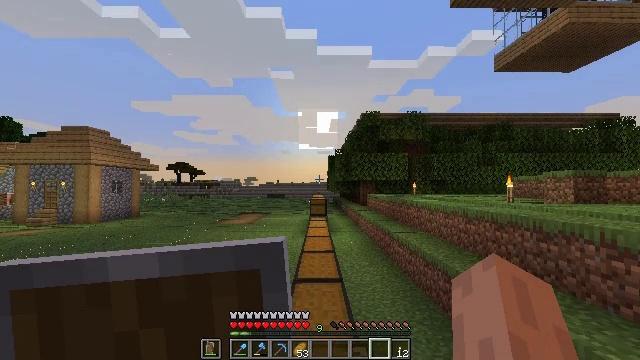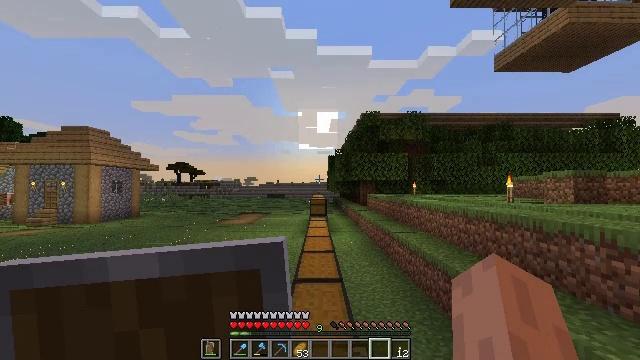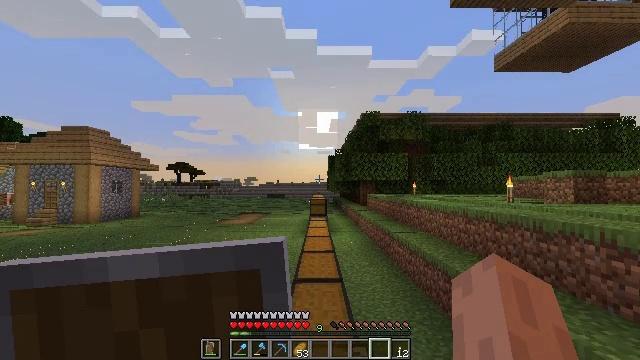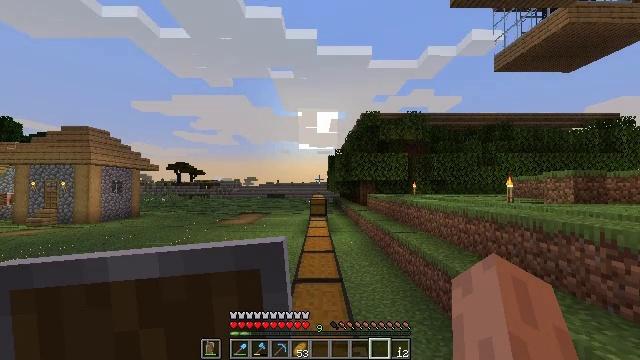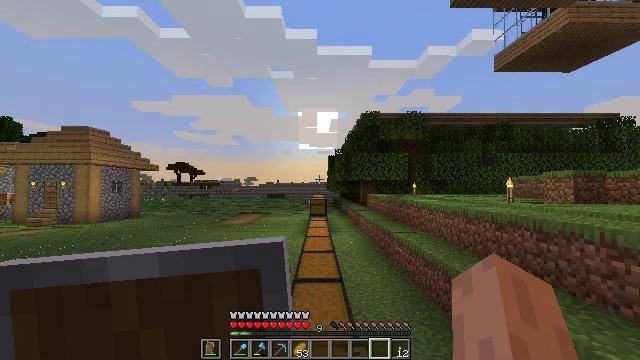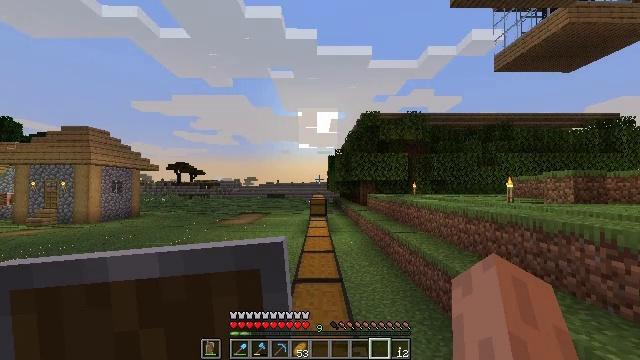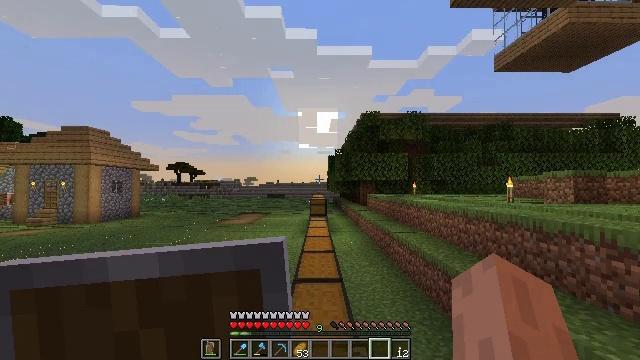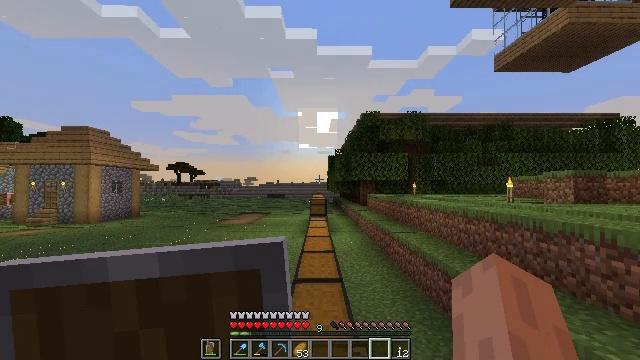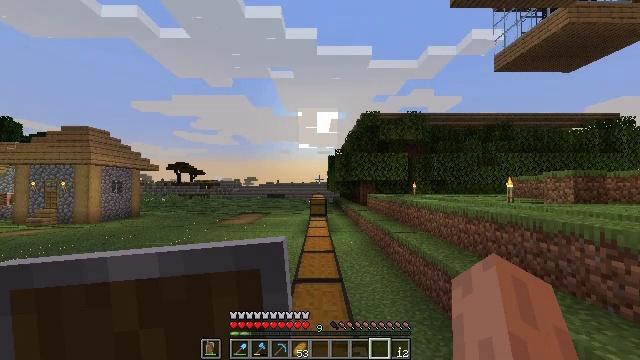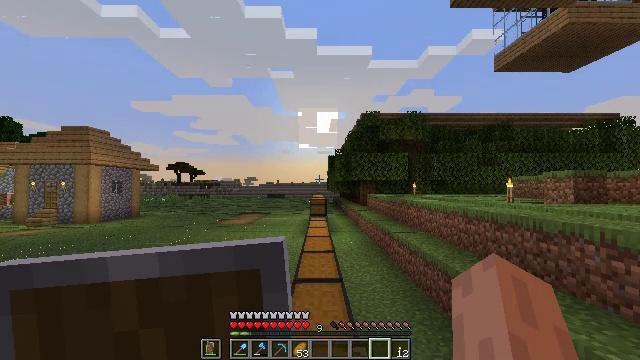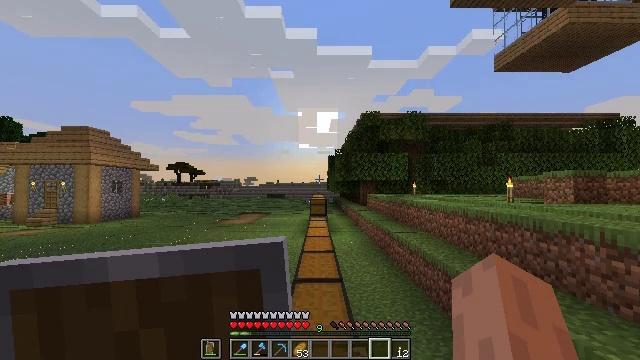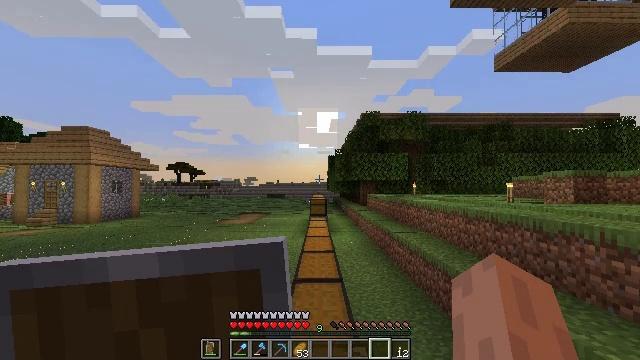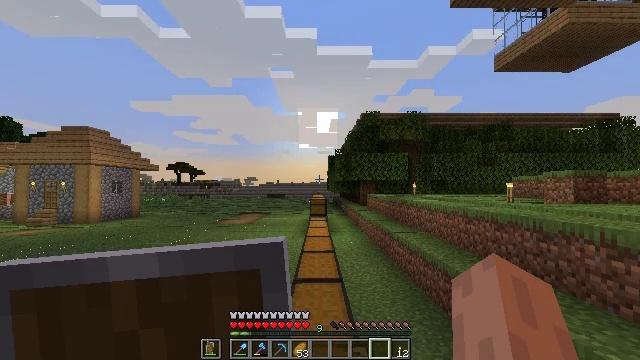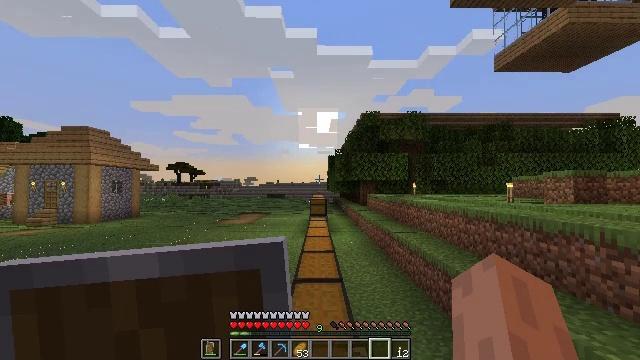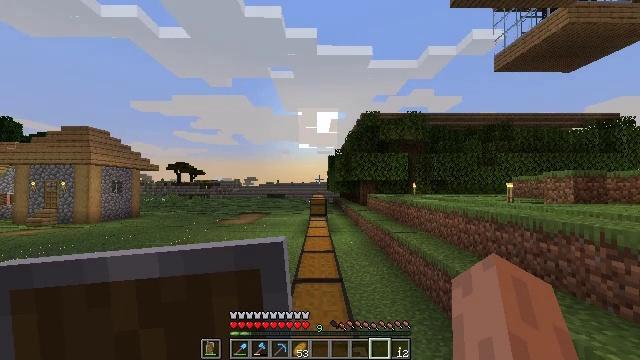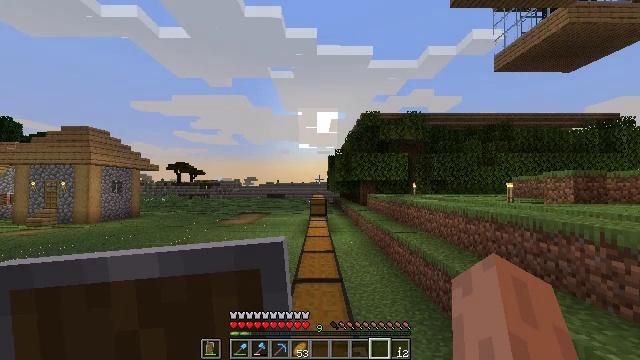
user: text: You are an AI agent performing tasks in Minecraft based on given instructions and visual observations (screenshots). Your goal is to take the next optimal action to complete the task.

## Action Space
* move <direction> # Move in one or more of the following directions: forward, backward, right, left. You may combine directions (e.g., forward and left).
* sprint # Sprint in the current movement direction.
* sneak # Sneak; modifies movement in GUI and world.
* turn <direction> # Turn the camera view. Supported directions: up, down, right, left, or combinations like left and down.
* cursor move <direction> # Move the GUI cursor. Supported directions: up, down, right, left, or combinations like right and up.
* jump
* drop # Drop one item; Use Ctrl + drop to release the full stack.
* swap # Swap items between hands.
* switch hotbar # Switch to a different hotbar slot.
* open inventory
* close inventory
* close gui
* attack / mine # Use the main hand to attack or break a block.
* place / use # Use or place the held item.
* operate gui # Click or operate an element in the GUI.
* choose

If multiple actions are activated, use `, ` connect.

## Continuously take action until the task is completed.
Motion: motion action
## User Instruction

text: craft item air
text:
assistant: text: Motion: no_op
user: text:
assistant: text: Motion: no_op
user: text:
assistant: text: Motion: no_op
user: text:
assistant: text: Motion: no_op
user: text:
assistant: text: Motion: no_op
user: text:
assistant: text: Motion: no_op
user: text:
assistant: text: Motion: no_op
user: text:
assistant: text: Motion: no_op
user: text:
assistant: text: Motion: no_op
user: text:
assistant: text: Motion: no_op
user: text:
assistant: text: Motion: no_op
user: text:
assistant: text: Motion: no_op
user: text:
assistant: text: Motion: no_op
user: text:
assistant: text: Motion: no_op
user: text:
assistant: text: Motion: no_op
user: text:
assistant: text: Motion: no_op
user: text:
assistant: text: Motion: no_op
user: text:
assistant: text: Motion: no_op
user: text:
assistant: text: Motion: no_op
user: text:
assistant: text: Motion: no_op
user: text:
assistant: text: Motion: no_op
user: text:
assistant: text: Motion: no_op
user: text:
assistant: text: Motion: no_op
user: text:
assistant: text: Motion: no_op
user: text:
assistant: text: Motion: no_op
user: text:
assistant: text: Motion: no_op
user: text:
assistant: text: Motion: no_op
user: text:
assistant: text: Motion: no_op
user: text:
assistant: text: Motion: no_op
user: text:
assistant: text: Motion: no_op